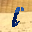
Label: 1